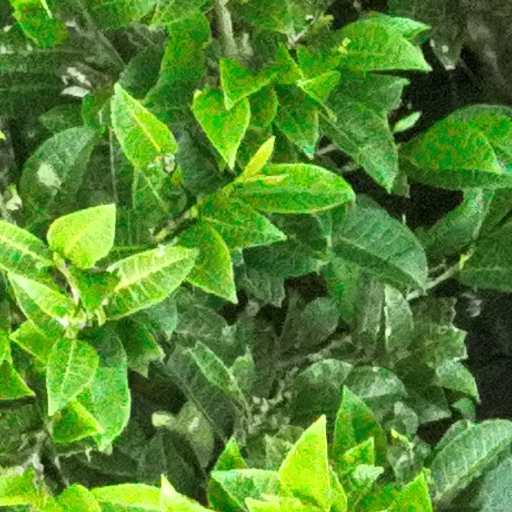
Species: Brosimum alicastrum
GBIF accepted scientific name: Brosimum alicastrum
Crown area (m\u00b2): 297.069